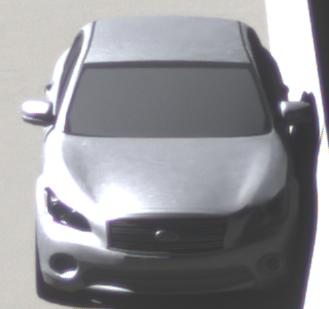
Make: Infiniti
Model: M 37
Detailed model: M (Y51)
Model produced from: 2010/10
Model produced until: 2013/11
Doors: 4
Color: white
Road condition: dry road
Daytime: midday
Contrast: high contrast